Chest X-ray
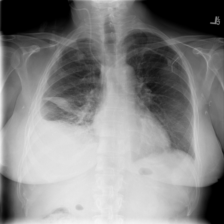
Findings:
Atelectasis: negative
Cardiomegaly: negative
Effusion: positive
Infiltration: negative
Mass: negative
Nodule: negative
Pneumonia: negative
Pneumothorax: negative
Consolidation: negative
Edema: negative
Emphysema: negative
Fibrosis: negative
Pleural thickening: negative
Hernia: negative